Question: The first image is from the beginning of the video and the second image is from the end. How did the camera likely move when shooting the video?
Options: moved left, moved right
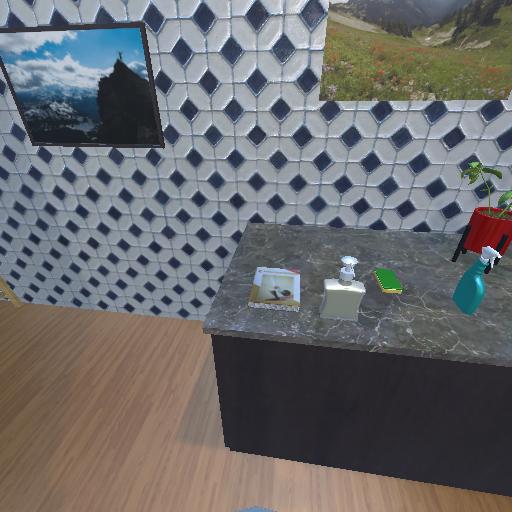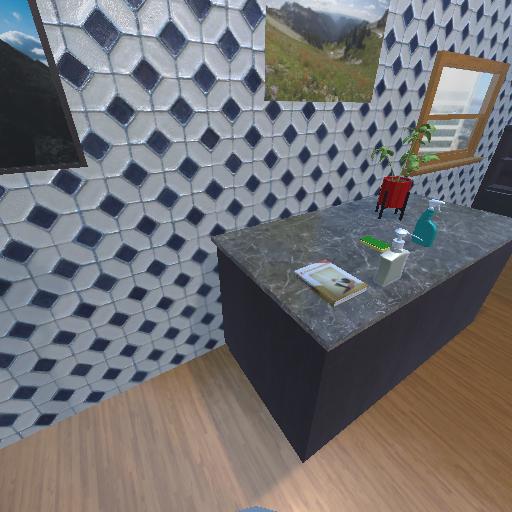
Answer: moved left